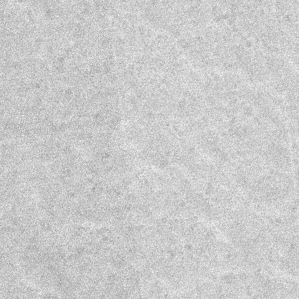
Label: frost